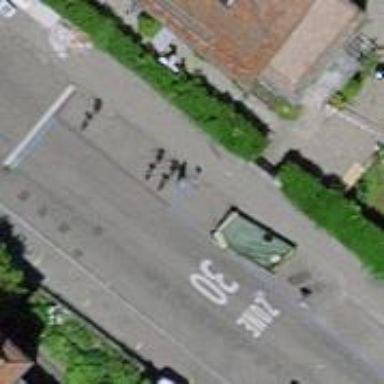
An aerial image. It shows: Bicycle rental service.